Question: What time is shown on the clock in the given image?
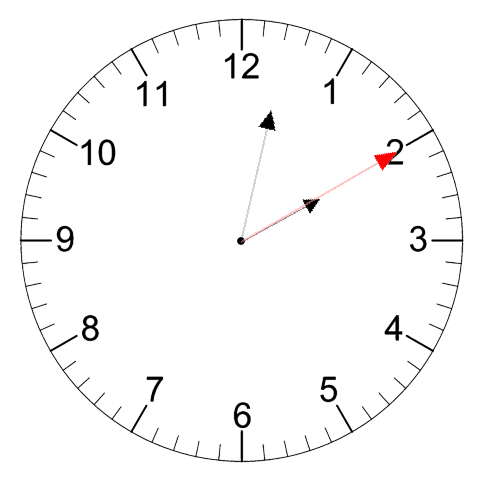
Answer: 02:02:10